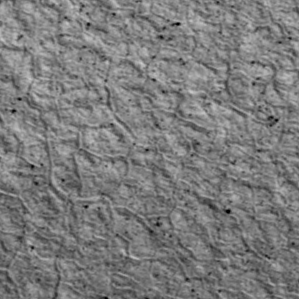
Label: non_frost